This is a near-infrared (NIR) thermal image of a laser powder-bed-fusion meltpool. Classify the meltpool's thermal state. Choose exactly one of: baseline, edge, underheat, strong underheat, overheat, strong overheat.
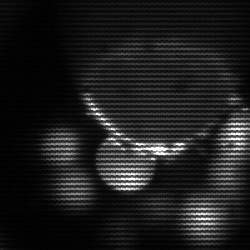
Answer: edge